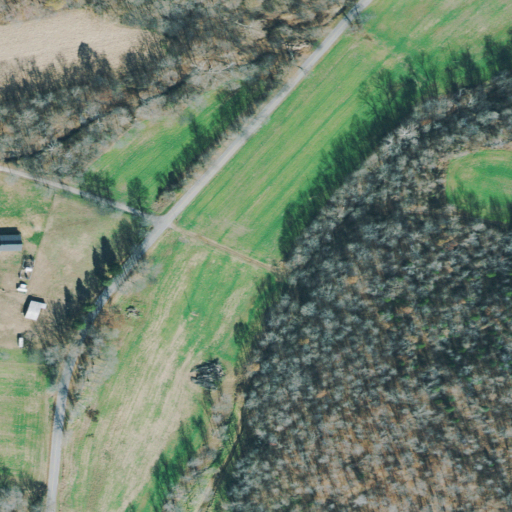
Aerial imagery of valley in Tennessee named Poplar Spring Hollow containing deciduous forest, pasture, open development, cultivated crops, low intensity development, and medium intensity development